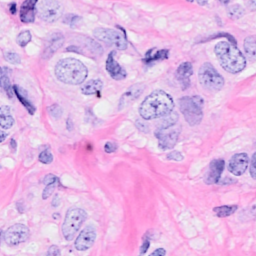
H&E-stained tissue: Breast